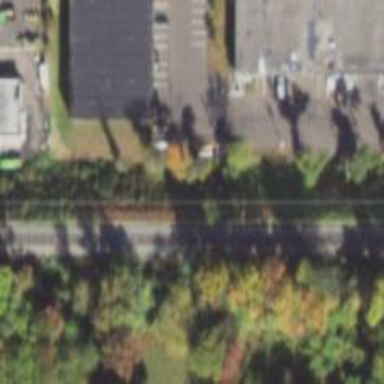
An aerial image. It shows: Railway tracks on embankment.